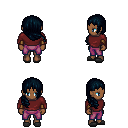
a pixel art fantasy rpg character, female body template, human, dark skin, maroon long-sleeve shirt, magenta pants, raven right-swept hairstyle, cloth bracers, gray slippers, four views (front, back, left, right), 2x2 character sprite sheet, small pixel art, hard edges, no anti-aliasing